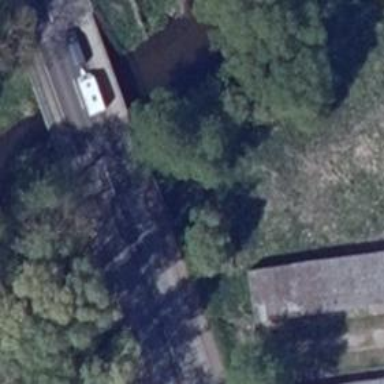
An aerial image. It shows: Paved path on bridge.